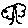
Label: tree